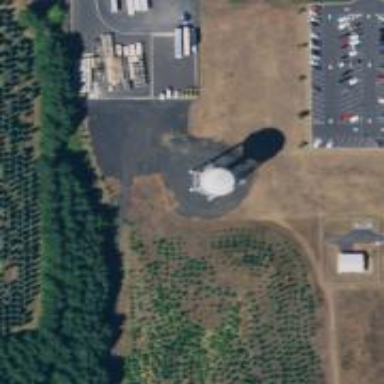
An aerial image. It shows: Water tower that is man-made.